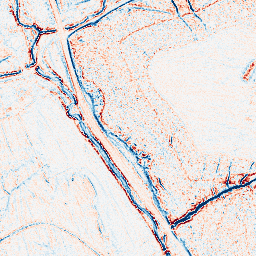
Category: edge_preserving
Decomposition family: anisotropic_diffusion
Decomposition parameters: iterations: 5
kappa: 10
gamma: 0.15
Upsampling method: regularized
Upsampling parameters: scale: 2
lambda_reg: 0.001
Upsampling scale: 2